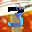
Label: 3